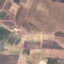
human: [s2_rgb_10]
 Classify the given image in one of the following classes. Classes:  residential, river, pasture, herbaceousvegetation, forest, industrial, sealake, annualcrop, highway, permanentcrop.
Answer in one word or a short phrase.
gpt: PermanentCrop